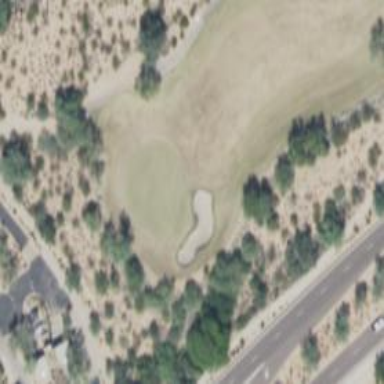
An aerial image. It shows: Golf hole.